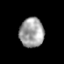
Tissue: prostate
Cell type: Endothelial cells
Senescence score: 0.2941
Nuclear area (px): 707
Mean DAPI intensity: 159.772